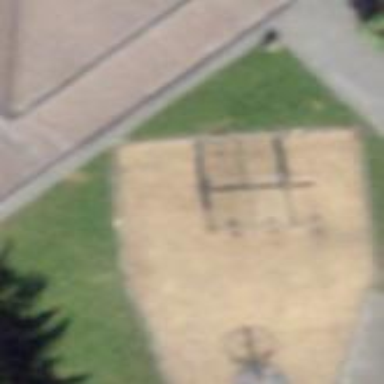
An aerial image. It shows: Playground area for leisure activities on the land.